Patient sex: F
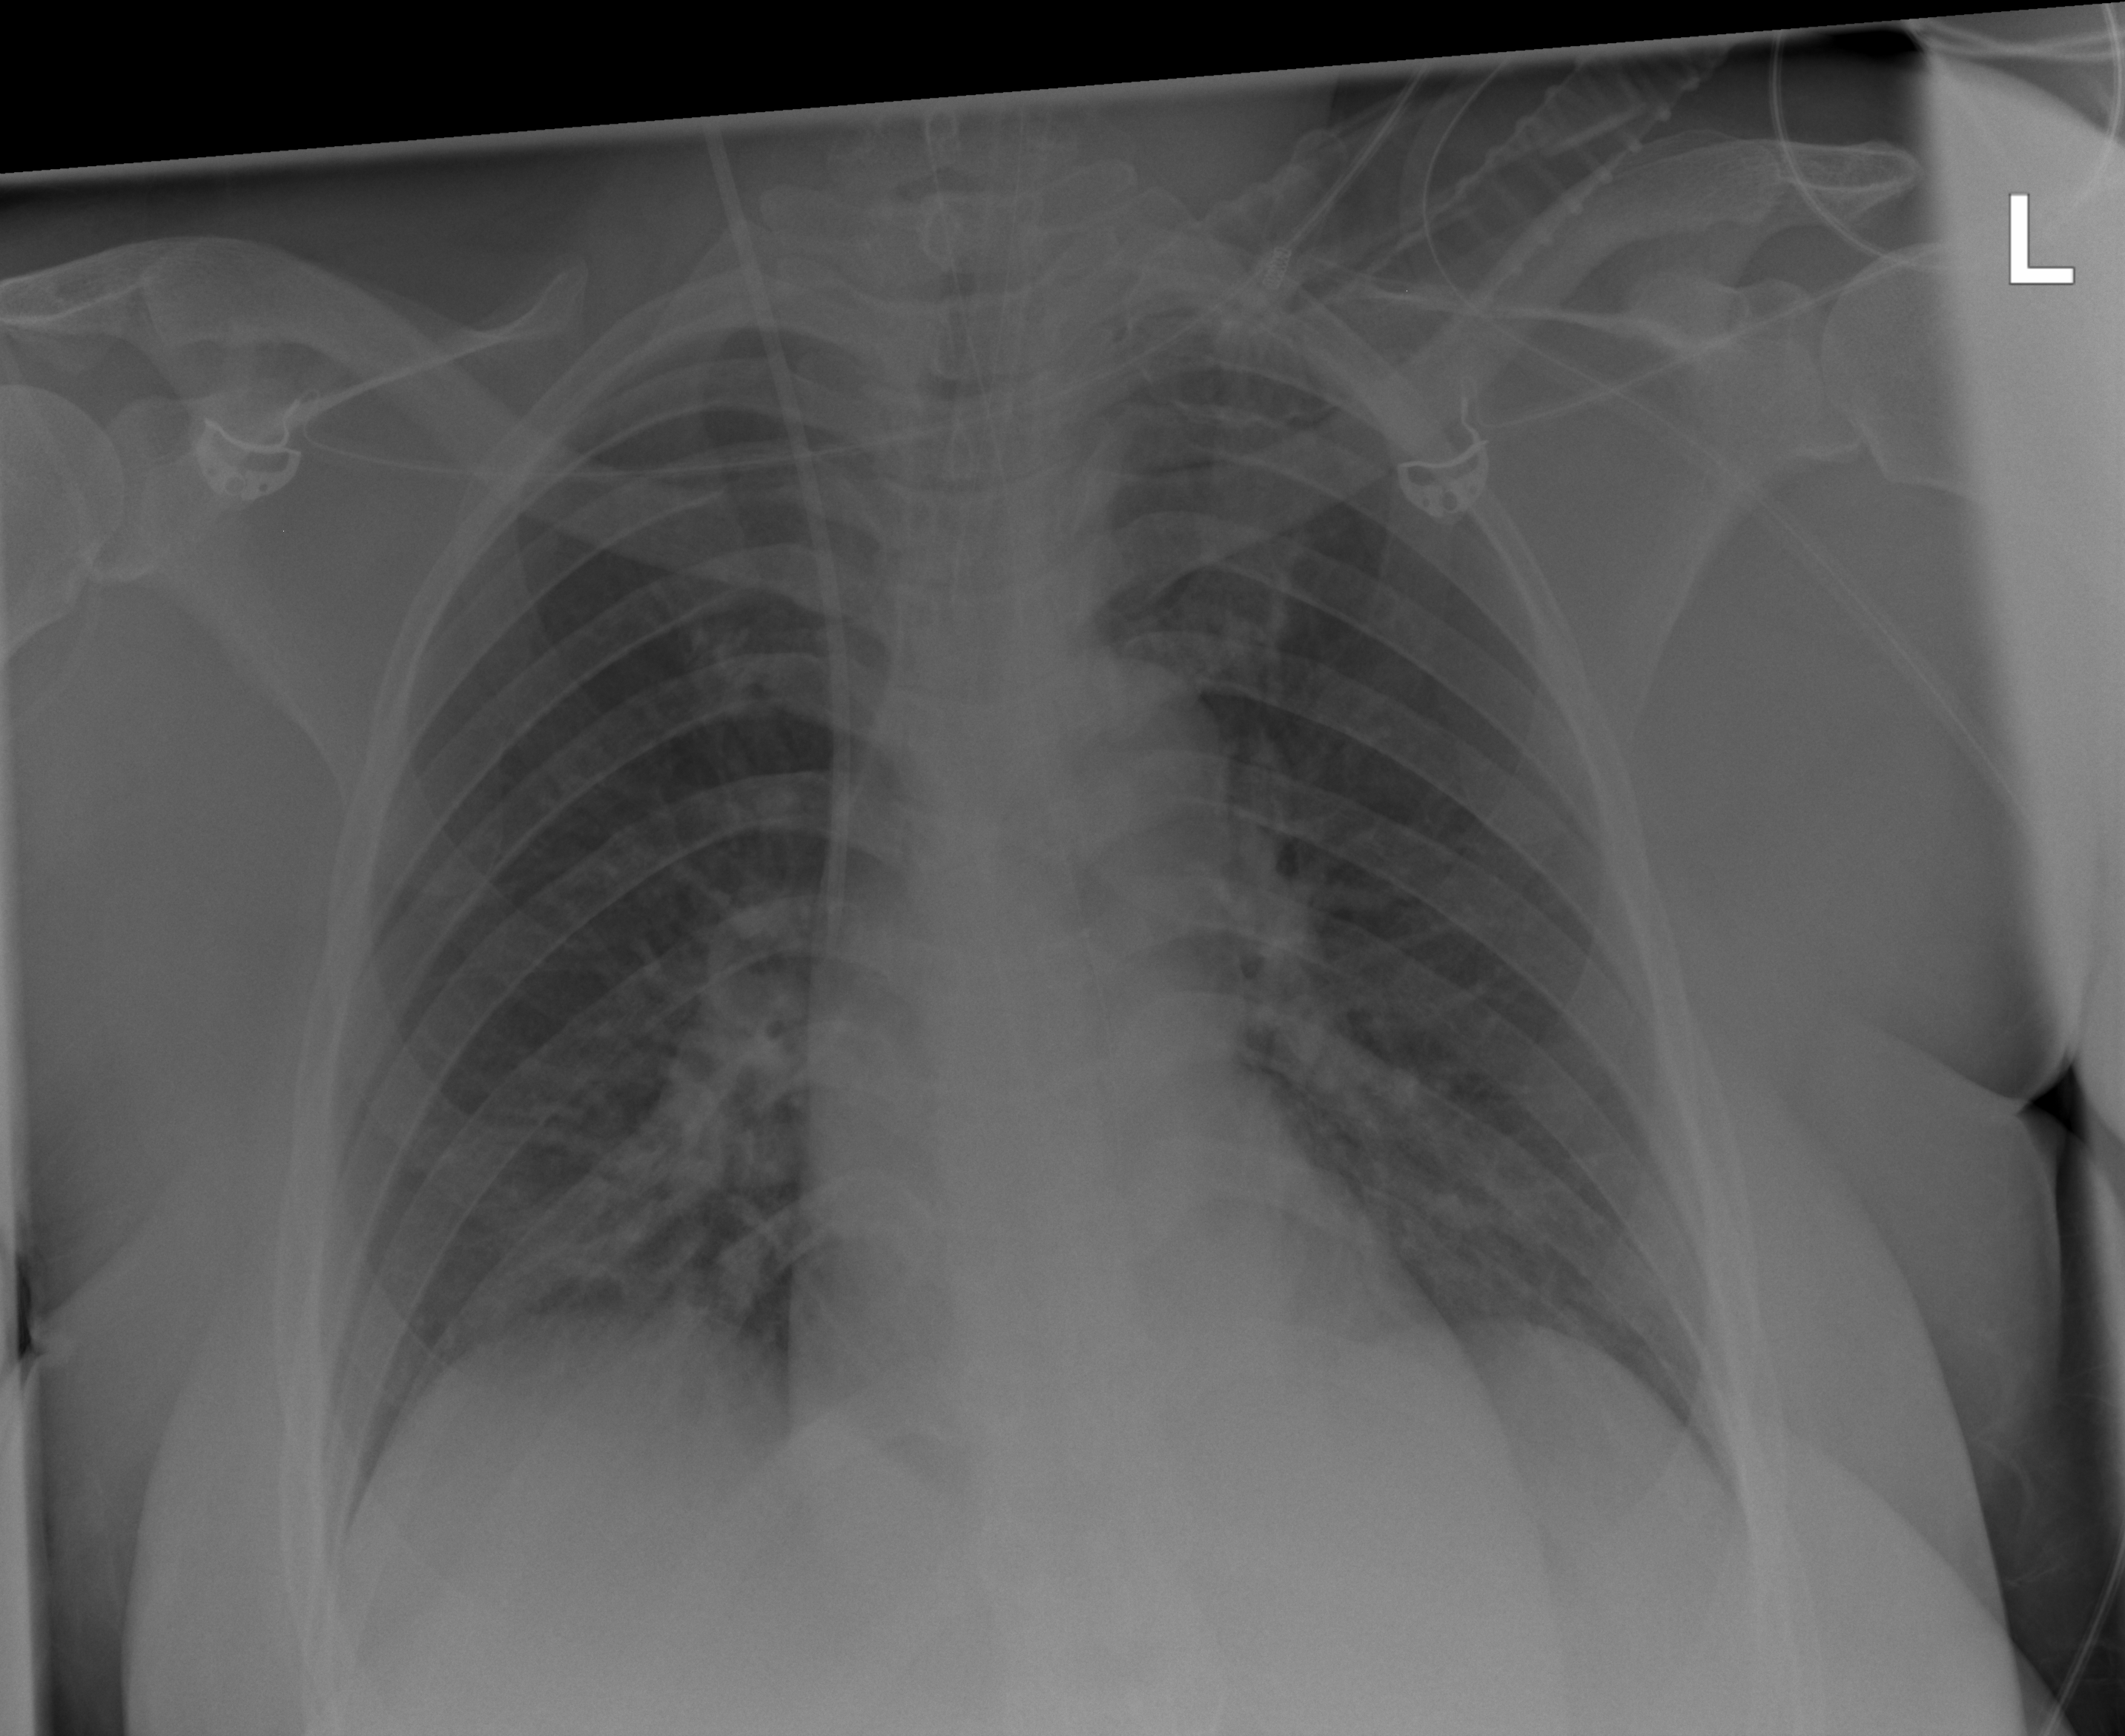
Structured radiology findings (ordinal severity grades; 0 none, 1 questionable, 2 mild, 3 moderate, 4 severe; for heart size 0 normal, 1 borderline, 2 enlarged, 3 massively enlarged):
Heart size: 0
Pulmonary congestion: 0
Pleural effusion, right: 0
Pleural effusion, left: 0
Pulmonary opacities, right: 0
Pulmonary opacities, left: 0
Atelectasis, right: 2
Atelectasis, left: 2